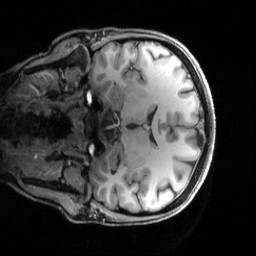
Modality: T1w
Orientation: coronal
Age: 26
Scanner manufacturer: siemens
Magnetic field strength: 3 T
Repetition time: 2.5 s
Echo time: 0.00444 s